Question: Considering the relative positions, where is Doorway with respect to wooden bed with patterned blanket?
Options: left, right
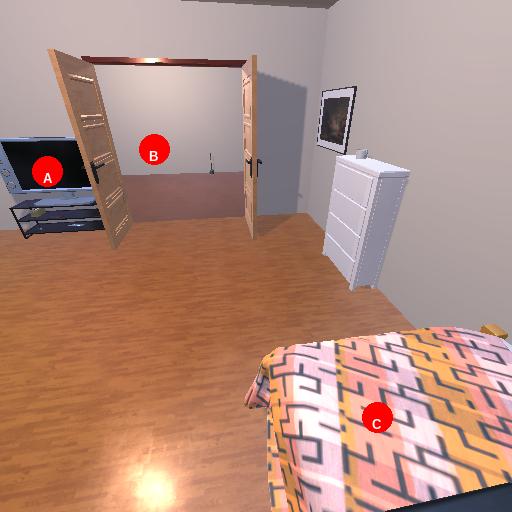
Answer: left